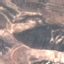
Land use / land cover class: HerbaceousVegetation